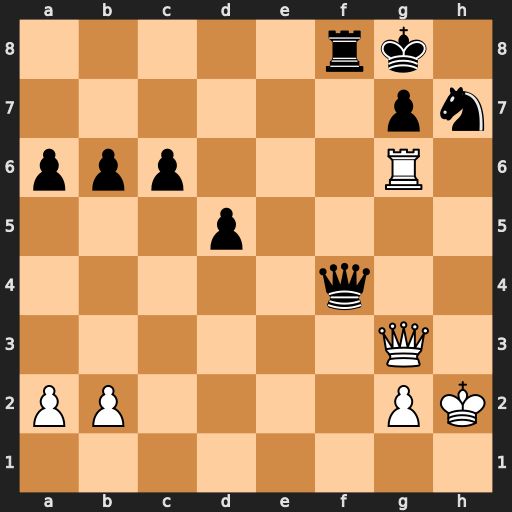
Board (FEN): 5rk1/6pn/ppp3R1/3p4/5q2/6Q1/PP4PK/8
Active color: w
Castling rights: -
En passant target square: -
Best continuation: Rxg7+ Kh8 Rg8+ Rxg8 Qxf4